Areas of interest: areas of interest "Park and greenspace"
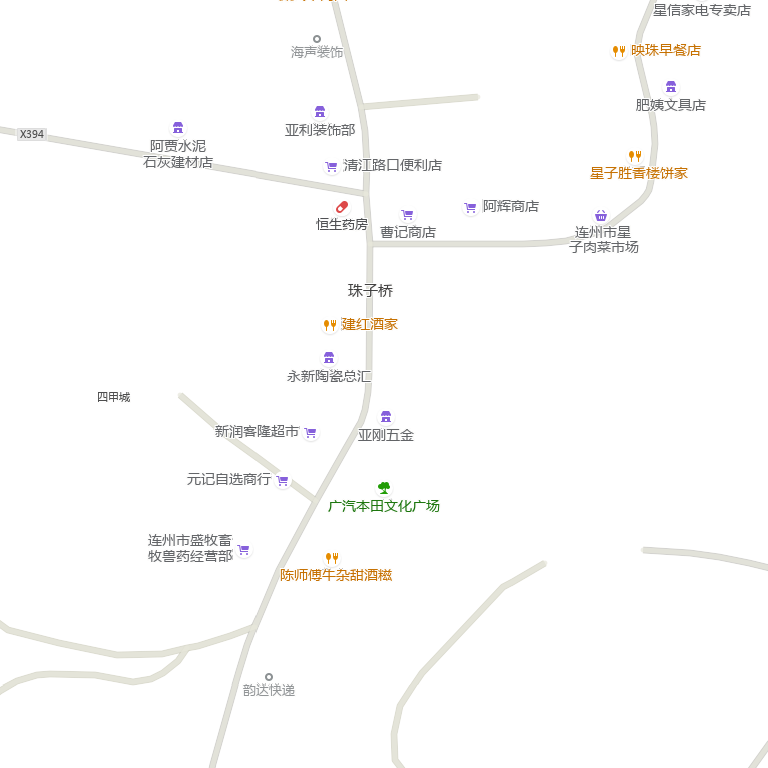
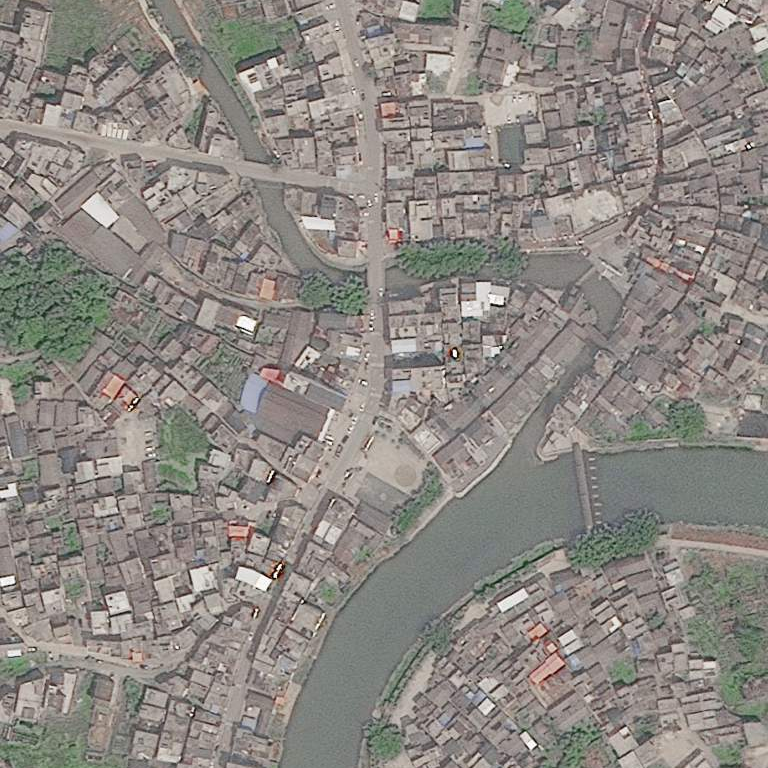